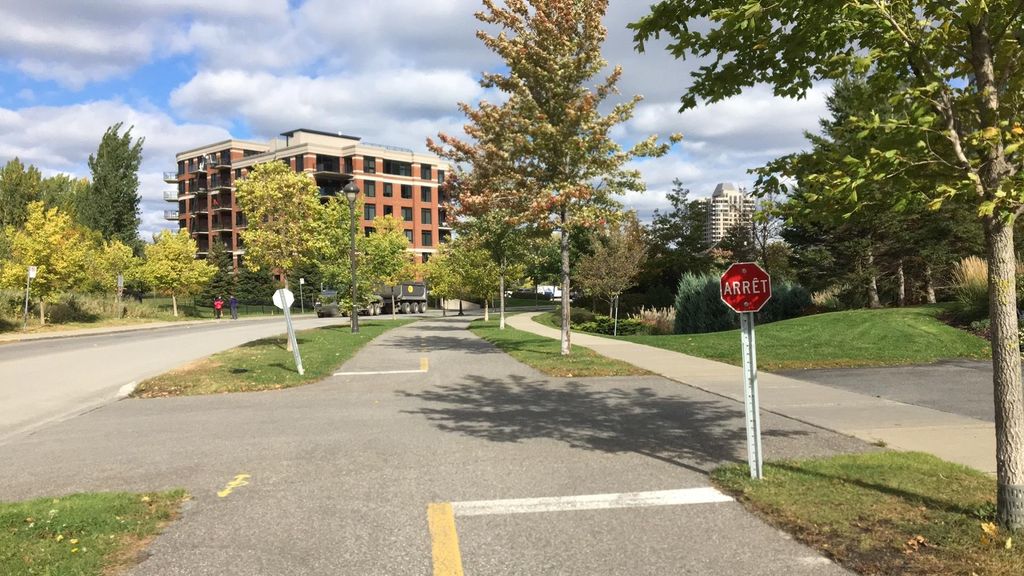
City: montreal